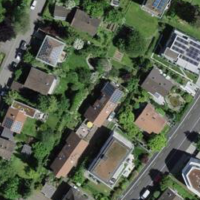
EUNIS habitat code: 54
Species observed at this site:
Corvus corone
Araneus diadematus
Cepaea nemoralis
Marpissa muscosa
Aegithalos caudatus
Apis mellifera
Sylvia atricapilla
Erinaceus europaeus
Coreus marginatus
Ichthyosaura alpestris
Vespa crabro
Erithacus rubecula
Vanessa atalanta
Phoenicurus ochruros
Periparus ater
Cyanistes caeruleus
Zoropsis spinimana
Lophophanes cristatus
Sturnus vulgaris
Troglodytes troglodytes
Chloris chloris
Graphocephala fennahi
Passer domesticus
Turdus merula
Papilio machaon
Eristalis tenax
Hirundo rustica
Milvus milvus
Turdus pilaris
Prionus coriarius
Bombycilla garrulus
Sciurus vulgaris
Certhia brachydactyla
Bufo bufo
Dendrocopos major
Buteo buteo
Turdus iliacus
Rutpela maculata
Phylloscopus collybita
Pyronia tithonus
Pica pica
Sitta europaea
Garrulus glandarius
Columba livia
Agelena labyrinthica
Picus viridis
Misumena vatia
Dolycoris baccarum
Episyrphus balteatus
Gonocerus acuteangulatus
Gonepteryx rhamni
Lestes barbarus
Macroglossum stellatarum
Streptopelia decaocto
Fringilla coelebs
Regulus ignicapilla
Cylindromyia bicolor
Carduelis carduelis
Columba palumbus
Parus major
Pieris napi
Plantago media